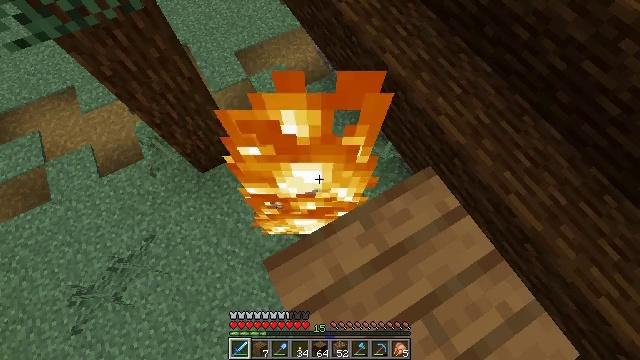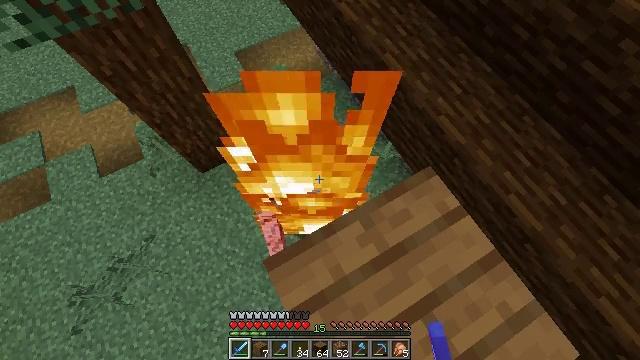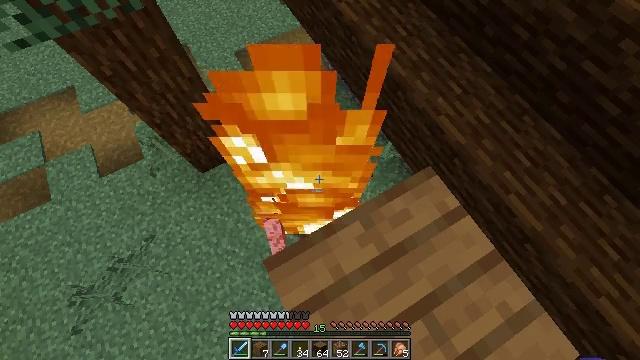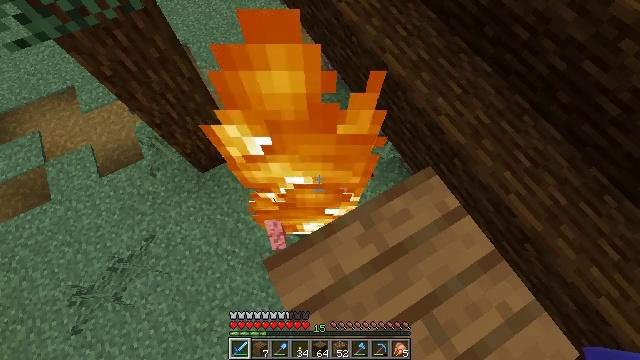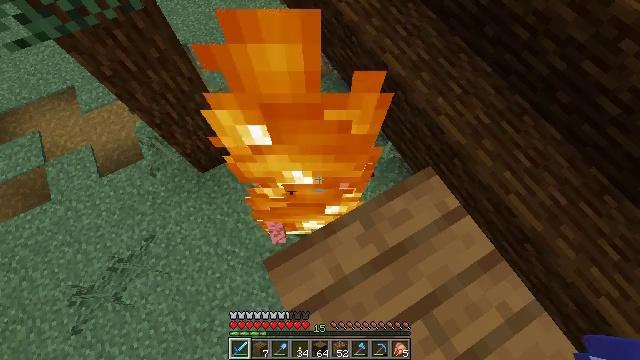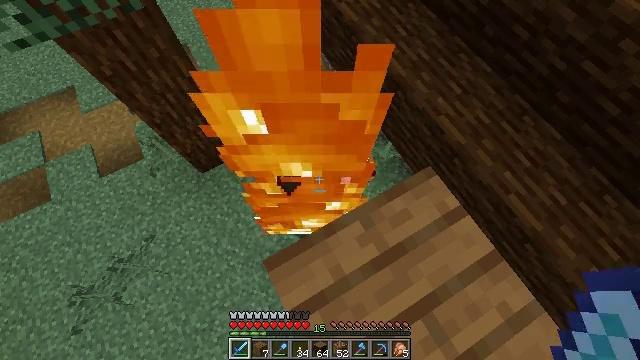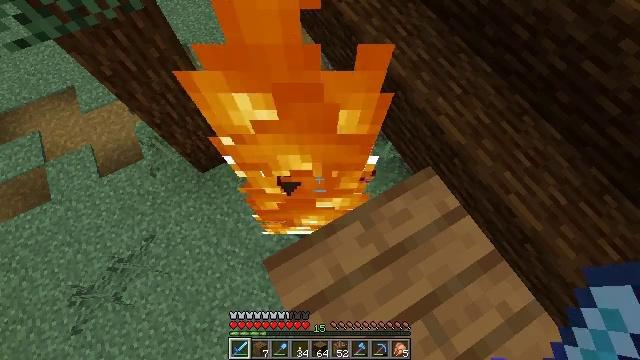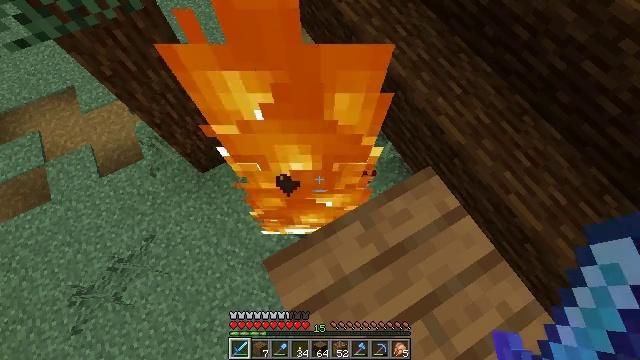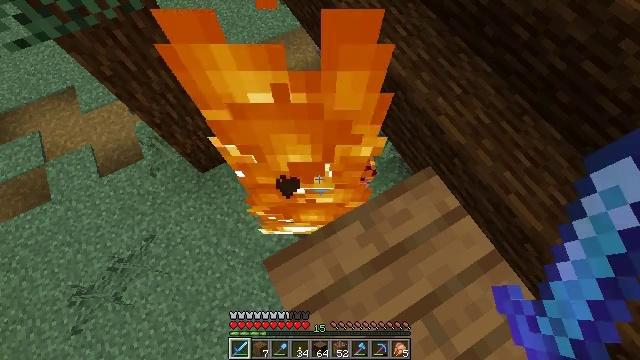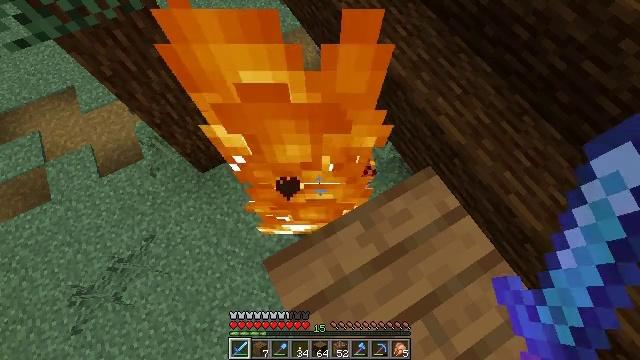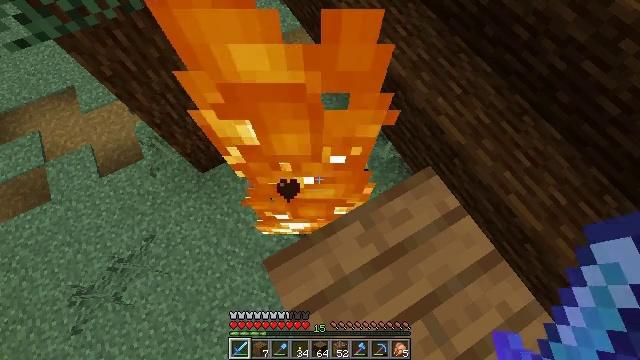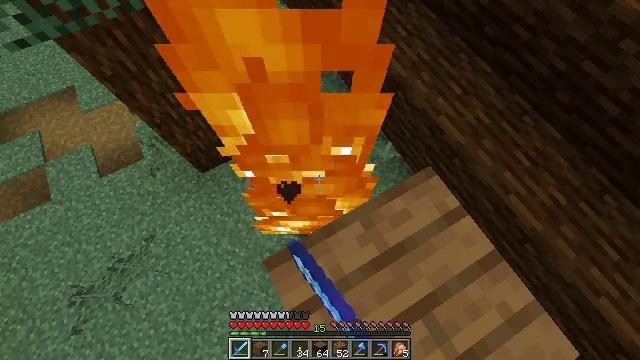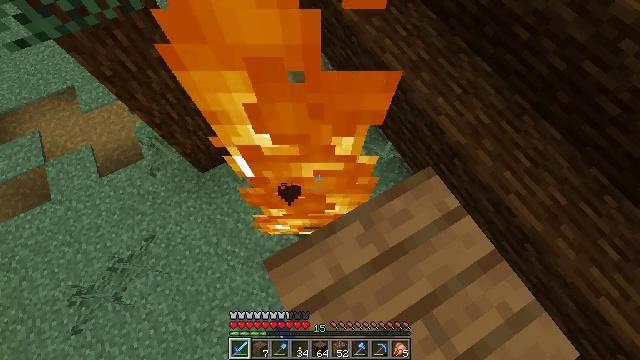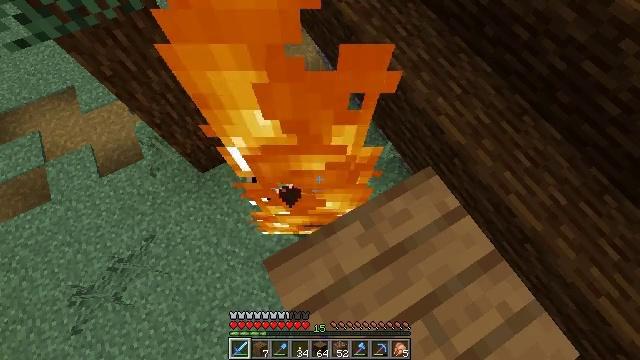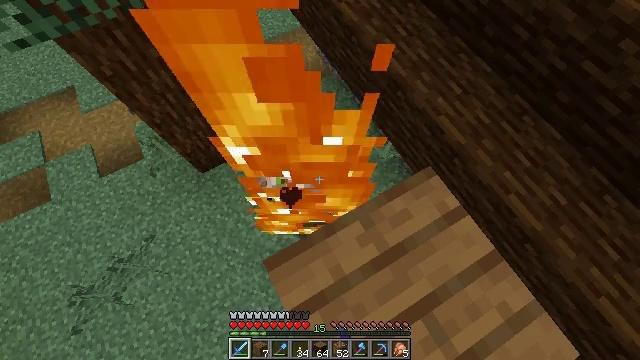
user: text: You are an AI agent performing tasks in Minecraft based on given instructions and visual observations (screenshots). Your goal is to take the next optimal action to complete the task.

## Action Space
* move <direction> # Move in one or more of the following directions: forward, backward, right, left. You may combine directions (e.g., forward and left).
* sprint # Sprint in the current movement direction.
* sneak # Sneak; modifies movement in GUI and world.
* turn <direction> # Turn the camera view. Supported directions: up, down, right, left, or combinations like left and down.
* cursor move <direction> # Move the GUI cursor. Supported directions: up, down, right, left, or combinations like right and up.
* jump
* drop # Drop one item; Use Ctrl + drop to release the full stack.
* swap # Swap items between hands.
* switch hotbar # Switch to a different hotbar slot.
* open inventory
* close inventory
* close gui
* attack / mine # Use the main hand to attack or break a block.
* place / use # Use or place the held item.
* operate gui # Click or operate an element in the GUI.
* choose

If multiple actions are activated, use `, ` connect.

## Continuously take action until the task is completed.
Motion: motion action
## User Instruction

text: Defeat the iron golem.
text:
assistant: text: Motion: sneak, attack / mine
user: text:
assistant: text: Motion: sneak
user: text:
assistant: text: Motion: sneak
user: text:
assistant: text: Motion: sneak
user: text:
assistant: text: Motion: sneak
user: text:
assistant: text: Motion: sneak
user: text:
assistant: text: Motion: sneak
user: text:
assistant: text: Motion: sneak
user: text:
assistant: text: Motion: sneak
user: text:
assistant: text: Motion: sneak, attack / mine
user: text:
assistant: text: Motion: sneak, attack / mine
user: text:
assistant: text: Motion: sneak, attack / mine
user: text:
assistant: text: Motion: sneak, attack / mine
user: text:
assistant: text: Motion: sneak
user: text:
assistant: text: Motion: sneak